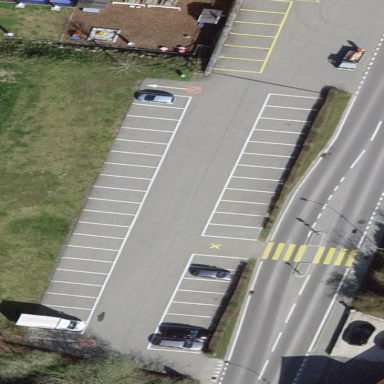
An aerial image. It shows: Parking area with surface.